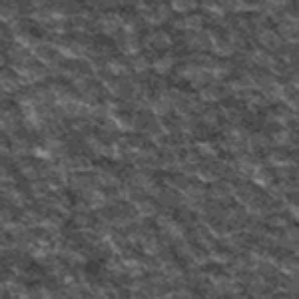
Label: frost